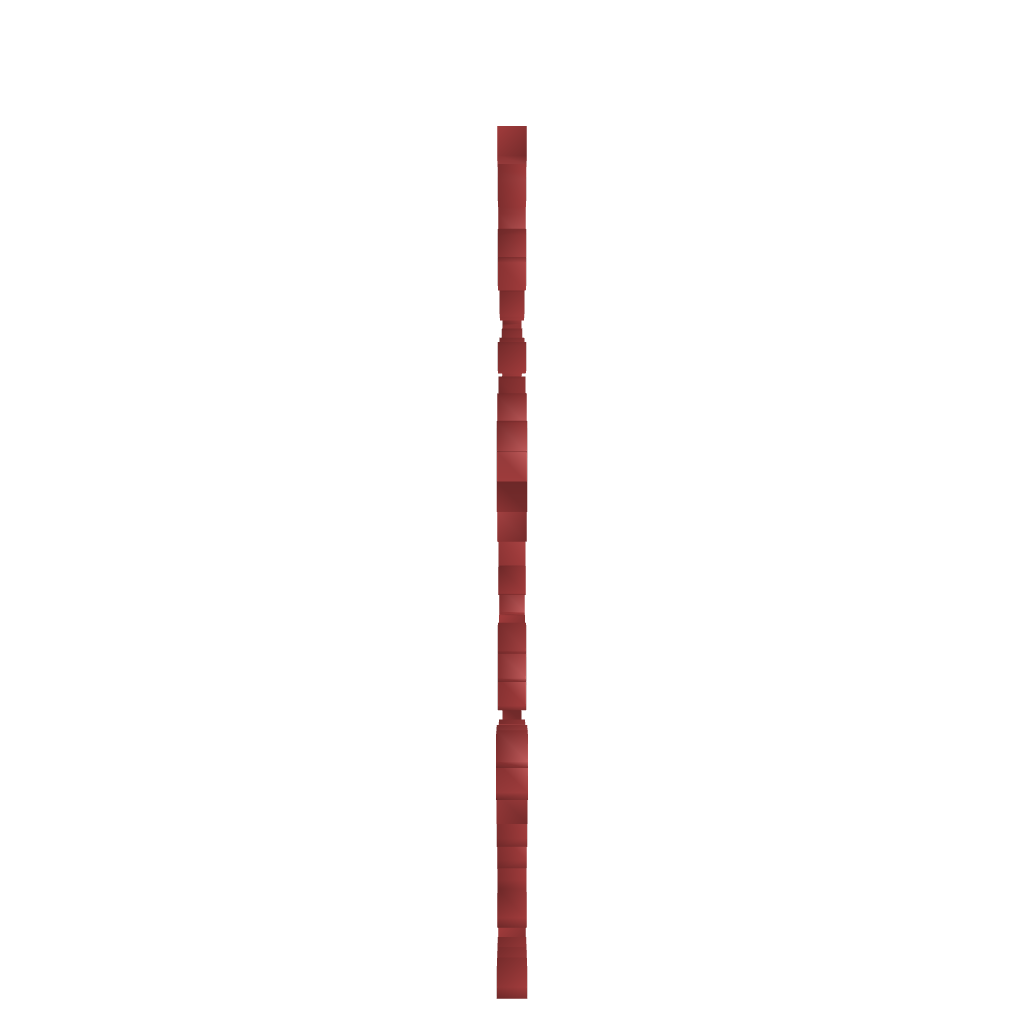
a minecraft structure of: Mermen from Castlevania 1 bad low quality